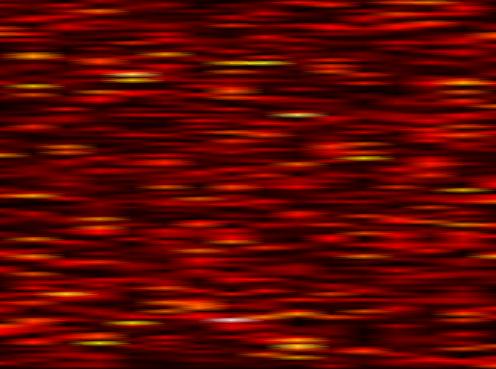
Label: WOLA